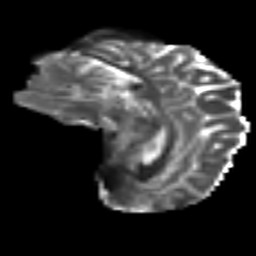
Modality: T2w
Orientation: sagittal
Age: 32
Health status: ill
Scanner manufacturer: philips
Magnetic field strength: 3 T
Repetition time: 9 s
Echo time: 0.127 s